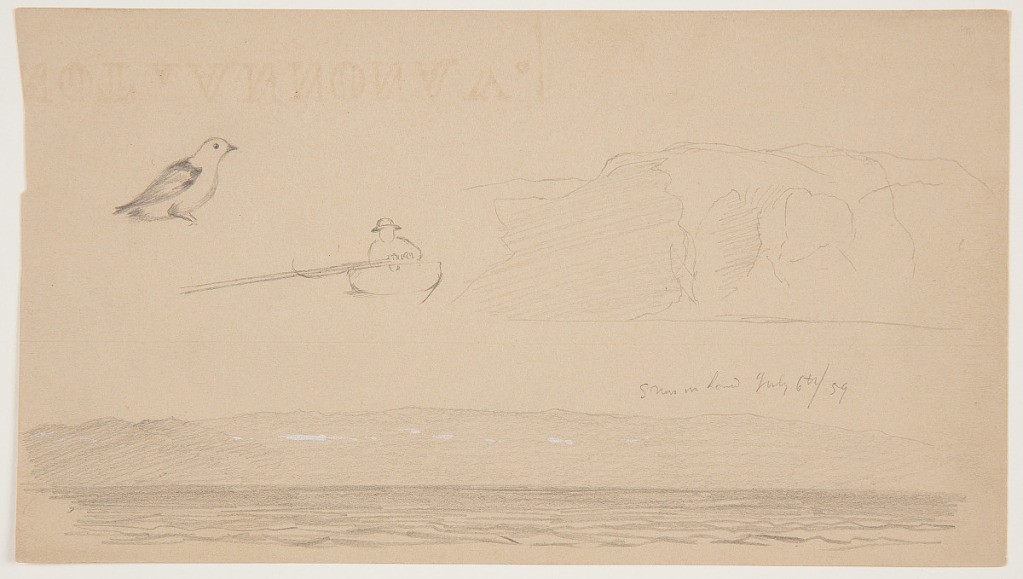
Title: Sketches from Newfoundland and Labrador, Canada
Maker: Frederic Edwin Church, American, 1826–1900
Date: July 6, 1859
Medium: Graphite and white gouache on light brown paper
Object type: Drawing
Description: Mixed sketches from Newfoundland and Labrador, Canada, showing views of a bird in right profile at upper left; a man rowing a boat with one oar, viewed from the the stern at center left; a craggy, sheer iceberg or coastal cliff at upper right; and along the lower margin, a view of snow patches on a rugged, mountainous coastline, as seen from rippling ocean waters.